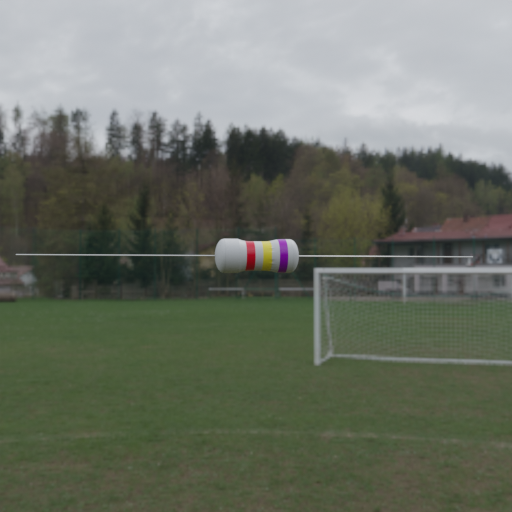
Resistor colour bands (in order): red, yellow, violet